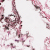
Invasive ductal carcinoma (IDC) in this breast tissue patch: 0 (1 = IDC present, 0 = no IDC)